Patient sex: M
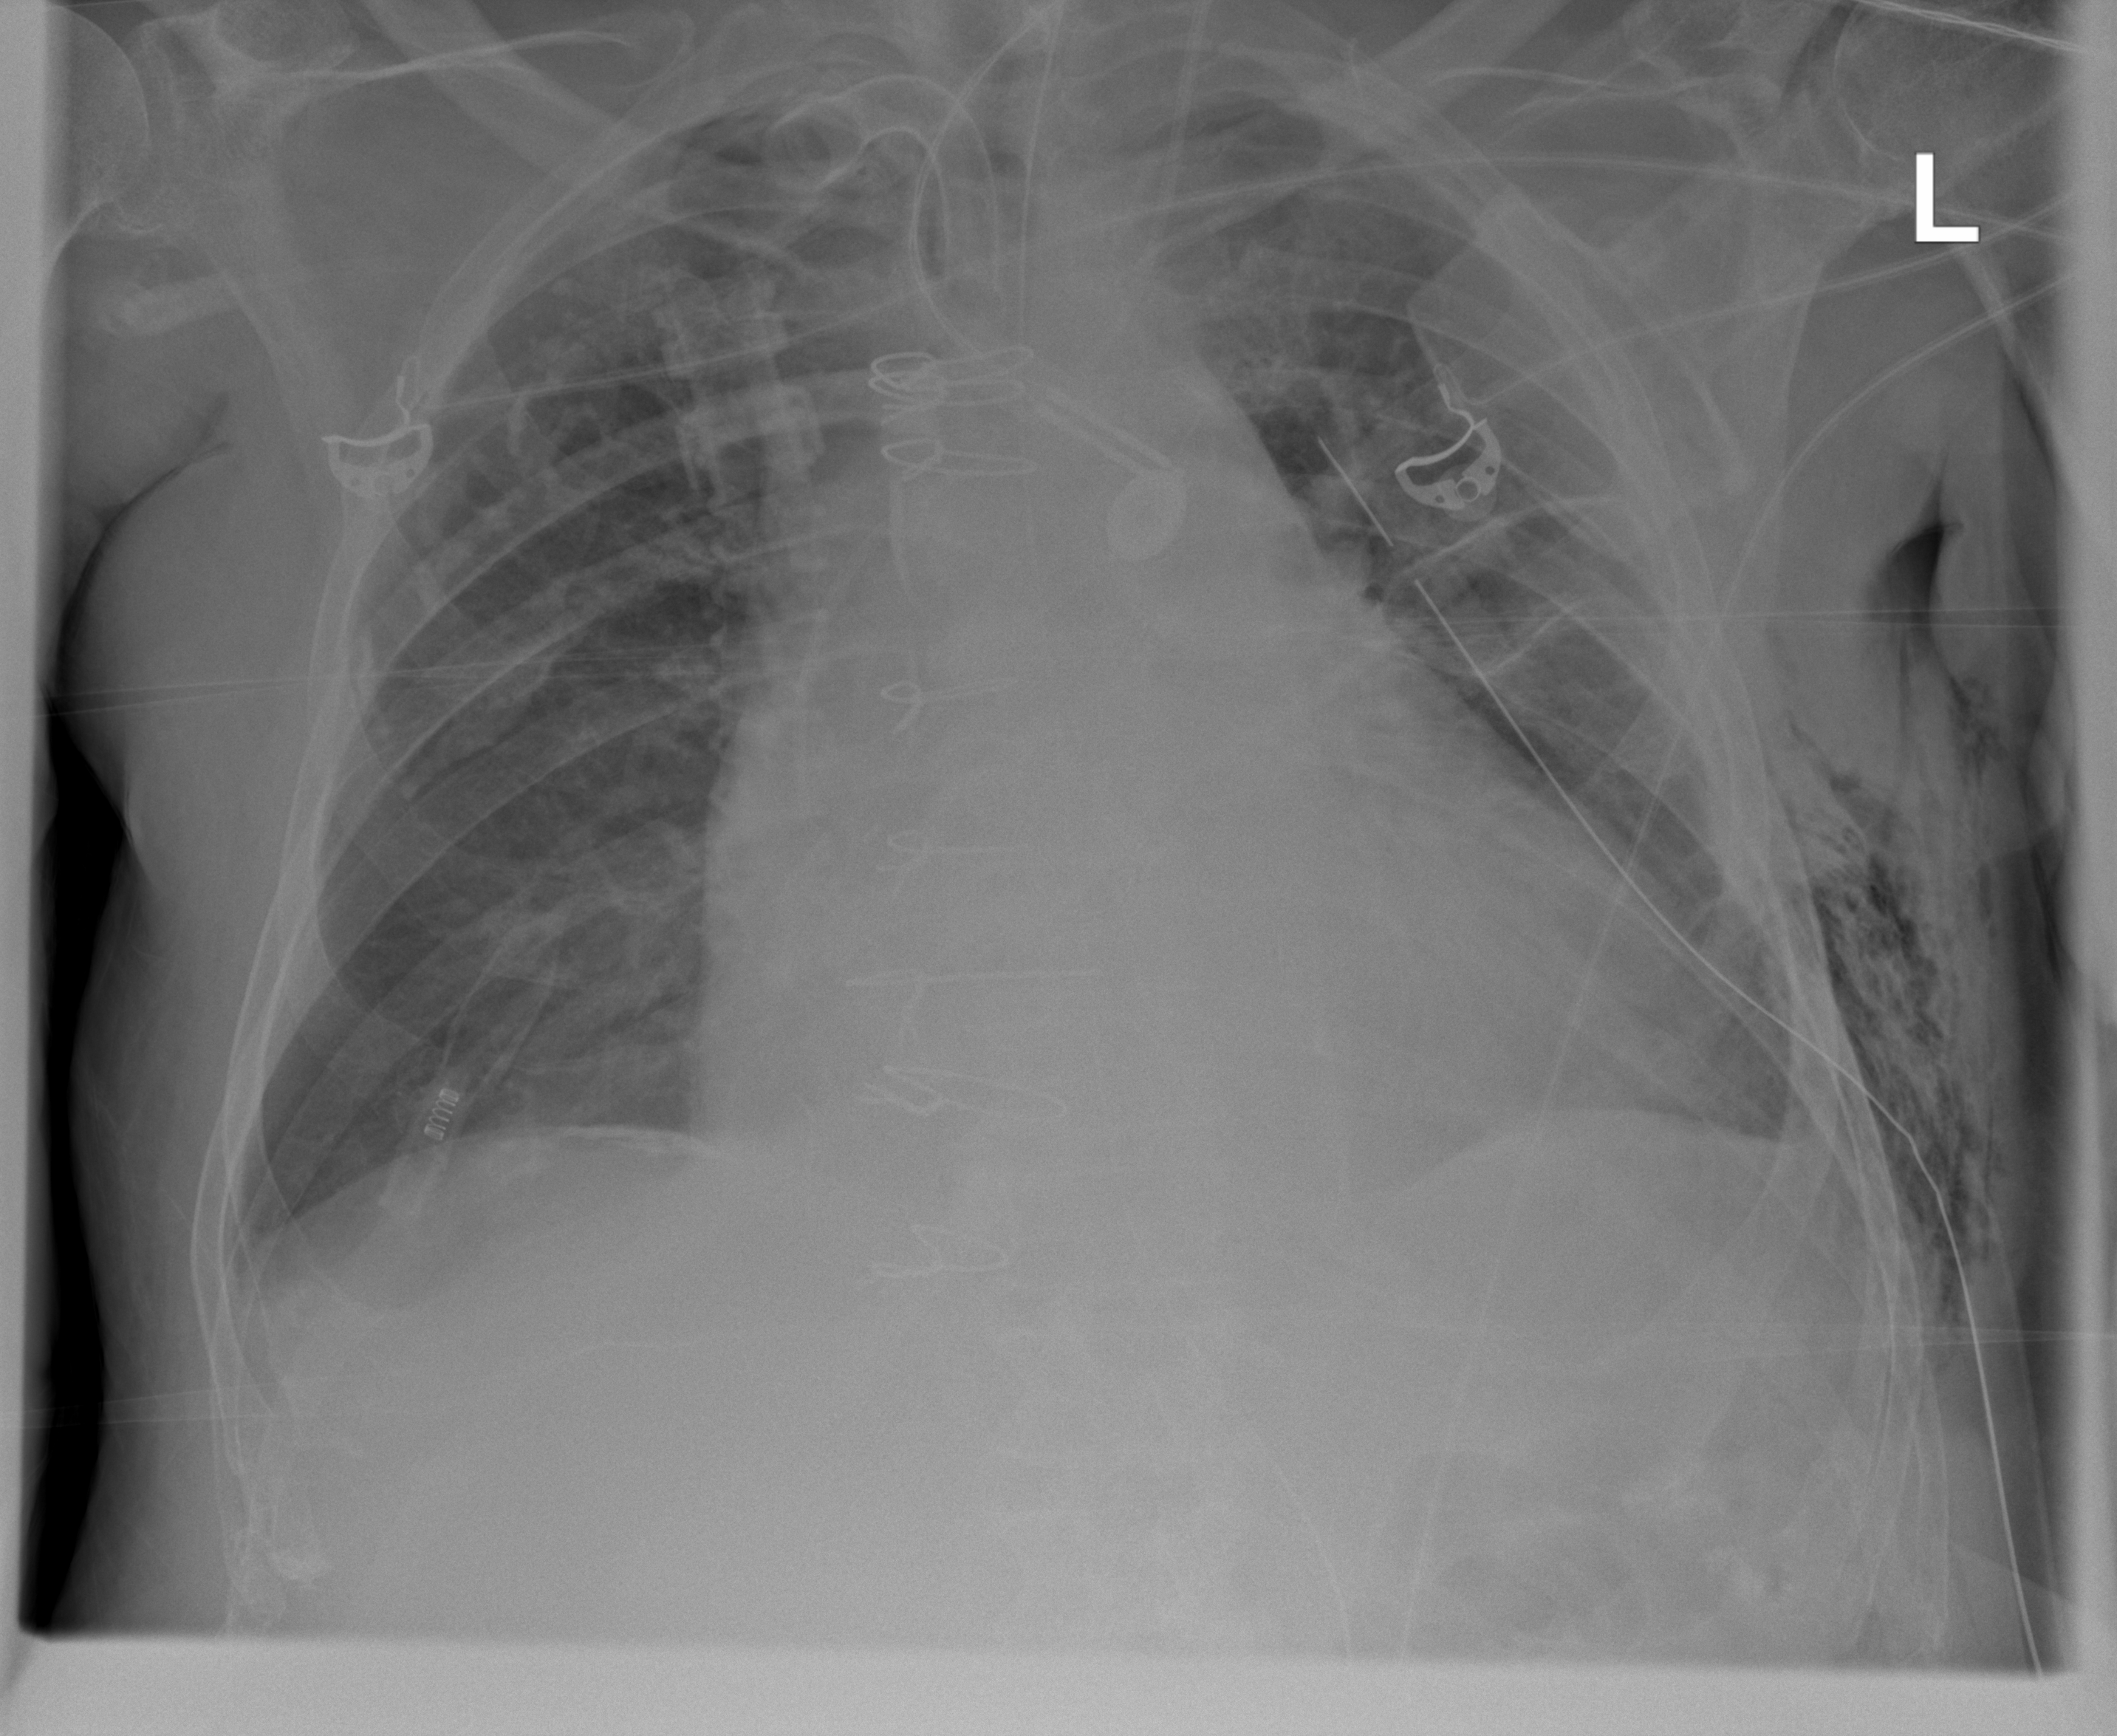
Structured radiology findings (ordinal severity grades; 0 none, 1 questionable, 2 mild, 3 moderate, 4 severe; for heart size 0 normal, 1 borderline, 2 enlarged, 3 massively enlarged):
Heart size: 2
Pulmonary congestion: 1
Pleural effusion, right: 0
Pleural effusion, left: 2
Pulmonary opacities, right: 2
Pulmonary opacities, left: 2
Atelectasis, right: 0
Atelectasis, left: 2